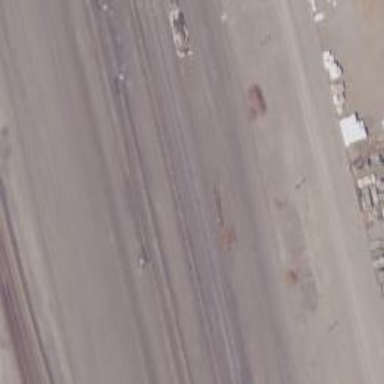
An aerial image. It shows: Railway yard used for servicing trains.